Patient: sex F, age 46
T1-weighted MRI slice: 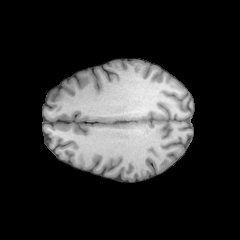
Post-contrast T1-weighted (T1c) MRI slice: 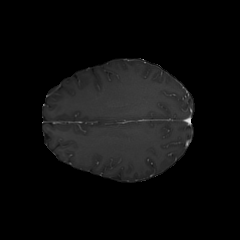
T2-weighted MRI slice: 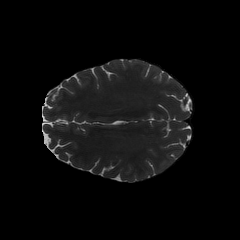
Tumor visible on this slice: no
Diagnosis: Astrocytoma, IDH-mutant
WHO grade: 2